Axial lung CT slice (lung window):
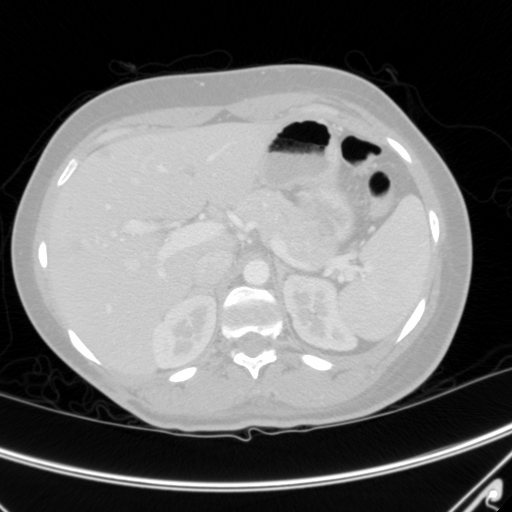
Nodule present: no